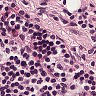
Metastatic tissue present: no